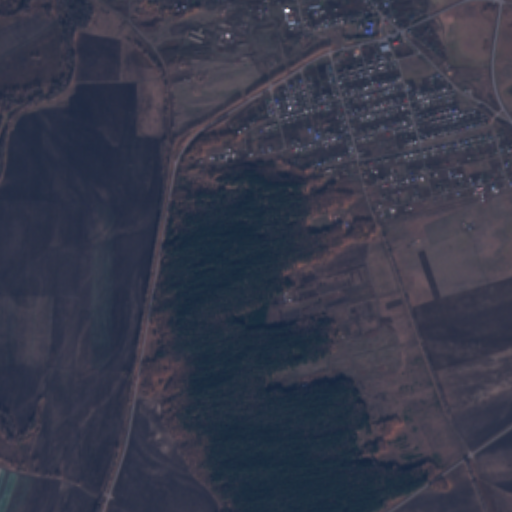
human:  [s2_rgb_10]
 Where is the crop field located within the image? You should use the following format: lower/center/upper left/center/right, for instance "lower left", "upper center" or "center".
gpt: The crop field is located in the lower right of the image.
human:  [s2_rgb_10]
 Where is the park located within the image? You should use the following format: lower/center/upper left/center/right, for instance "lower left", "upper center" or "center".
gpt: The park is located in the upper right of the image.
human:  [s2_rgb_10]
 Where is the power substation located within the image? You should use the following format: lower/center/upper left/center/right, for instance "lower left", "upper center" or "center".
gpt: The power substation is located in the upper center of the image.
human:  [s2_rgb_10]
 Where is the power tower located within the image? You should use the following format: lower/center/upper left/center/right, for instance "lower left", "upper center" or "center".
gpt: The power tower is located in the left of the image.
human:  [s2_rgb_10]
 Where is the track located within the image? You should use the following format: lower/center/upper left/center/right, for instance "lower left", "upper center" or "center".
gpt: The track is located in the upper right of the image.
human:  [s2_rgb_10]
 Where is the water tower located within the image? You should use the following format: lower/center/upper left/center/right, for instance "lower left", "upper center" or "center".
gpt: The water tower is located in the upper center of the image.
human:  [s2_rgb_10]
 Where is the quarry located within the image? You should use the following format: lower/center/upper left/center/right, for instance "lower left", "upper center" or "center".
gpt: There is no quarry in the image.